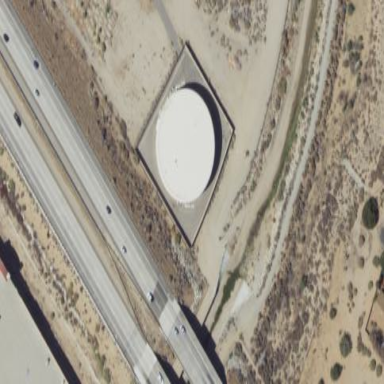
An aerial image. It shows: Water storage area.